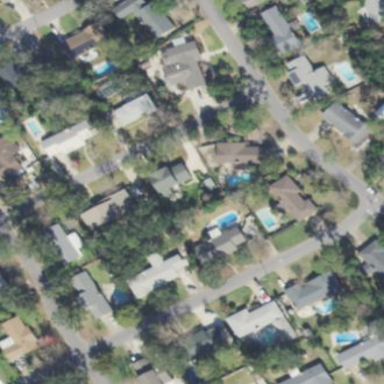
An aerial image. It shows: Residential area consisting of single-family homes.